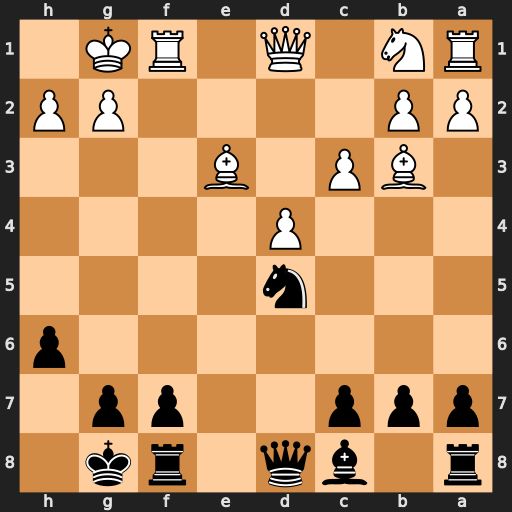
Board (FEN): r1bq1rk1/ppp2pp1/7p/3n4/3P4/1BP1B3/PP4PP/RN1Q1RK1
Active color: b
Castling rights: -
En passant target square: -
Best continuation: Nxe3